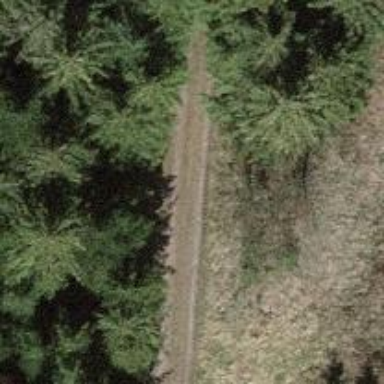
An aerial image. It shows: Track road with grade3 tracktype.